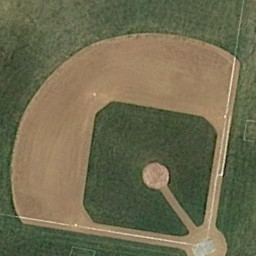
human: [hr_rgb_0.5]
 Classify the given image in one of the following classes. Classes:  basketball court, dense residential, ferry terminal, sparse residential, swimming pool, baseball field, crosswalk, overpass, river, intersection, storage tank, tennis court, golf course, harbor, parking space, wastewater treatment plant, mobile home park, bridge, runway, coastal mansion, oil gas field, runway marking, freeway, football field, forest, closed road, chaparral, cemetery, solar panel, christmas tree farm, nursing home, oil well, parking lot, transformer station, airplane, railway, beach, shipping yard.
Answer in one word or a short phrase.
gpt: baseball field